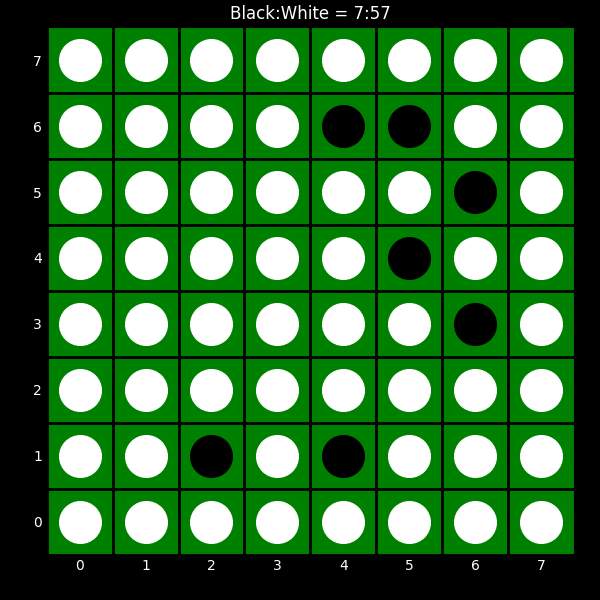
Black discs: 7
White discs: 57